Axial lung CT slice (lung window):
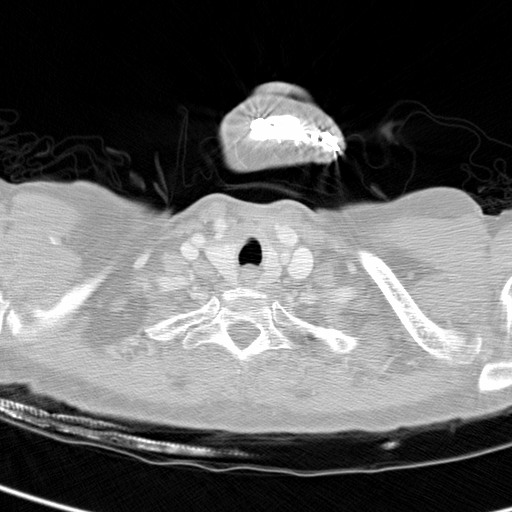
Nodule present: no